You are looking at the short-time Fourier spectrogram of a bearing's acceleration signal. Classify the bearing condition as one of: normal, inner_race, outer_race, ball.
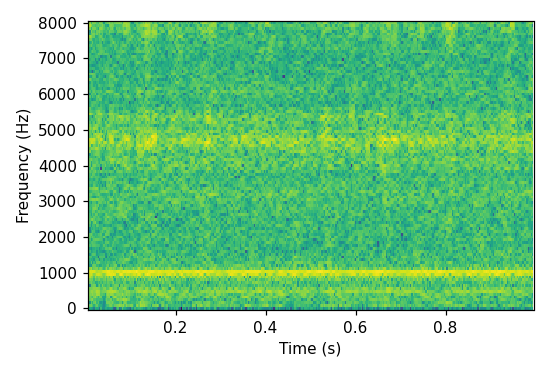
Answer: normal